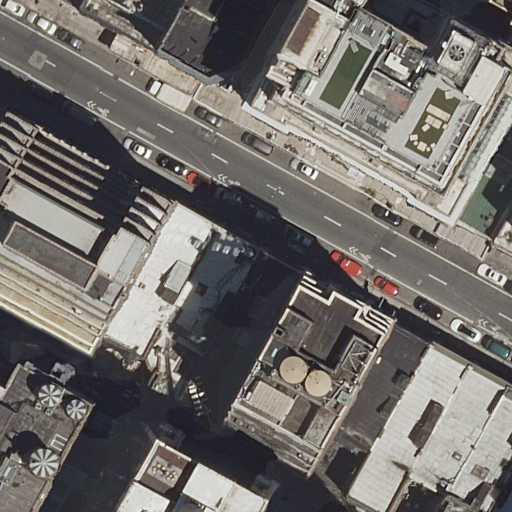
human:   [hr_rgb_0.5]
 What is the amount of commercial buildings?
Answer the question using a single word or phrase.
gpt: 0

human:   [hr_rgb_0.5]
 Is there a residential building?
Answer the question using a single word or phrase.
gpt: yes

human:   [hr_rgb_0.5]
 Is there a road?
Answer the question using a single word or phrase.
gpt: yes

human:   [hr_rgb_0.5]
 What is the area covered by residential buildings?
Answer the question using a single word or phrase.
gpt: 6666m2

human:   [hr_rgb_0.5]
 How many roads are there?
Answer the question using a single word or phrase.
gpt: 1

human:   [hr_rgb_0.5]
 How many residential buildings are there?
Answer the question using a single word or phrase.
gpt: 22

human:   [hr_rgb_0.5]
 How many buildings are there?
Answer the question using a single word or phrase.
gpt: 22

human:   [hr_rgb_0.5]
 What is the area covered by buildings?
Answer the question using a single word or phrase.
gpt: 6666m2

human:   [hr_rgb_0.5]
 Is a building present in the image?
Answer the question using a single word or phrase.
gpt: yes

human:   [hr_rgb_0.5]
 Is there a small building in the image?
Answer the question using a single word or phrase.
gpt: yes

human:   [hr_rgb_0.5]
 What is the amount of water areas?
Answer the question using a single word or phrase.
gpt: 0

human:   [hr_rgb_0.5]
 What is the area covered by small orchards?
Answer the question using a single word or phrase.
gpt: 0m2

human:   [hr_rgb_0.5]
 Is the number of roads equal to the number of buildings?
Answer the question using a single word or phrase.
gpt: no

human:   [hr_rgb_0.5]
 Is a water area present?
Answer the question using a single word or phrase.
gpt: no

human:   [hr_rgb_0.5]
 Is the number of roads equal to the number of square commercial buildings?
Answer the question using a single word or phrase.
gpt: no

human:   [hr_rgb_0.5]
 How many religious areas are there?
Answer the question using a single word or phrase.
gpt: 0

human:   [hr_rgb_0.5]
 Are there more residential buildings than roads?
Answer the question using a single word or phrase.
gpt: yes

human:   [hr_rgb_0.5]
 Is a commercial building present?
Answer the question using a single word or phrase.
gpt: no

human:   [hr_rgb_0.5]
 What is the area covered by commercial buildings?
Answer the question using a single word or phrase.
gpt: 0m2

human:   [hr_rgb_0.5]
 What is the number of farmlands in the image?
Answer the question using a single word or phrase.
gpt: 0

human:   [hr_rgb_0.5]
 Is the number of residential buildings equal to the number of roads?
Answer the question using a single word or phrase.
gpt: no

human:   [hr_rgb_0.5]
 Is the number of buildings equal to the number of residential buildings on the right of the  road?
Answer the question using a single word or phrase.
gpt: no

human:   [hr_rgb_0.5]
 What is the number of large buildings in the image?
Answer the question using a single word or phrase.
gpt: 4

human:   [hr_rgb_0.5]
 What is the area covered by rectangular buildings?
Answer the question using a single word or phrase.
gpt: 5193m2

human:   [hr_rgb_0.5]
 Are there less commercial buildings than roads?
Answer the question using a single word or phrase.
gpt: yes

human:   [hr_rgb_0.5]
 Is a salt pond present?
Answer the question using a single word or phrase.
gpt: no

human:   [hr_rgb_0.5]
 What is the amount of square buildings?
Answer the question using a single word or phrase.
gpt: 0

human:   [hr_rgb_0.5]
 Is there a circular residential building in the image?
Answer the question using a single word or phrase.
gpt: no

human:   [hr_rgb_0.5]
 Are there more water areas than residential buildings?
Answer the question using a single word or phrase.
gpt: no

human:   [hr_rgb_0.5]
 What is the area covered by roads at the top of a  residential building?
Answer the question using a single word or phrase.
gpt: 0m2

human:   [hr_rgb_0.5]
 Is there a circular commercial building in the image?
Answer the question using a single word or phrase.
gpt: no

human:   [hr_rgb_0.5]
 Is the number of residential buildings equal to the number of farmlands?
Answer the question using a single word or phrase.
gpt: no

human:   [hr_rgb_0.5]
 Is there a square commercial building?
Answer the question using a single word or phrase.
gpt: no

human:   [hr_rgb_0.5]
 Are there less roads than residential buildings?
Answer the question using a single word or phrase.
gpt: yes

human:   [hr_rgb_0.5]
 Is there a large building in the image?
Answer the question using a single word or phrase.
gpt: yes

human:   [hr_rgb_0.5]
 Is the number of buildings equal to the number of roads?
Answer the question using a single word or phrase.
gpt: no

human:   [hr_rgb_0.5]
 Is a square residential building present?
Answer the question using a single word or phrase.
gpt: no

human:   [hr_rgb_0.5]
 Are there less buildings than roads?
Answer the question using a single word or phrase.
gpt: no

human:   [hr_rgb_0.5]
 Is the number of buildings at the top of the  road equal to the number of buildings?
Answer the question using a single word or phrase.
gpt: no

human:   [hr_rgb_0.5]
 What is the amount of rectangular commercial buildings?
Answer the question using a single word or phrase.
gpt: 0

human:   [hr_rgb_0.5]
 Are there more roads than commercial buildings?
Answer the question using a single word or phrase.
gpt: yes

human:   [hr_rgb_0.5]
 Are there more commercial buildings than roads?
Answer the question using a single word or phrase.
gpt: no

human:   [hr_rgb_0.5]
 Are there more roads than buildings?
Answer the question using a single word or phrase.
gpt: no

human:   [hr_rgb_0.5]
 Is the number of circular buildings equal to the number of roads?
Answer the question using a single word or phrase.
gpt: no

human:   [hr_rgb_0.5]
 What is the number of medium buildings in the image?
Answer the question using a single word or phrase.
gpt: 12

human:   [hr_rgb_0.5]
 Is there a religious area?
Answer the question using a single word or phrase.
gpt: no

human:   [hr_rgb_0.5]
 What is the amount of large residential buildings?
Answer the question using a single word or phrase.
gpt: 4

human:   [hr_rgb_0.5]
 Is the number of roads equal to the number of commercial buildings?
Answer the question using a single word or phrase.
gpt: no

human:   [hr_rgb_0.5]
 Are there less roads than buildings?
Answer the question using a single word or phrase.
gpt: yes

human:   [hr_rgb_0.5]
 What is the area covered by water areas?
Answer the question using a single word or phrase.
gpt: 0m2

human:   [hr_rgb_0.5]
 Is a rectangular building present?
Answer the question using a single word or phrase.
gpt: yes

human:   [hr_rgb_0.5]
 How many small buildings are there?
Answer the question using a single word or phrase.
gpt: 6

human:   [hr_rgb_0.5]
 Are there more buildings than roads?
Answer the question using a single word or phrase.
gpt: yes

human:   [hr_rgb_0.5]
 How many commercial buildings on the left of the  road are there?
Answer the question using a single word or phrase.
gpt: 0

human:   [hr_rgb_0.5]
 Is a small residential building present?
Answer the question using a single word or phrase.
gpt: yes

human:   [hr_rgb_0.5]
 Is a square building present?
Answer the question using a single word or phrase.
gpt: no

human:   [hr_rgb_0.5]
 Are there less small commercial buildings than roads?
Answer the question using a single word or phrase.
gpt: yes

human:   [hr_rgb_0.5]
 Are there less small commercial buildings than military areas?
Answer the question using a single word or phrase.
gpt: no

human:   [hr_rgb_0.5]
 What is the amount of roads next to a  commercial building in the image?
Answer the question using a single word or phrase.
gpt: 0

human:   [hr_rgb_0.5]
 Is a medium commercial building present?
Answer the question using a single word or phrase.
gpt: no

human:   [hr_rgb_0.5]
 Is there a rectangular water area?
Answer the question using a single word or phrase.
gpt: no

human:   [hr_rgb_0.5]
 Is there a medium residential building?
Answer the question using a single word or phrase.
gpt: yes

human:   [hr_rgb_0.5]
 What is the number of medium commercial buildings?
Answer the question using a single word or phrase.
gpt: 0

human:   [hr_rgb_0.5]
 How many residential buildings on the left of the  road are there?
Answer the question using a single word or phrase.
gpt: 8